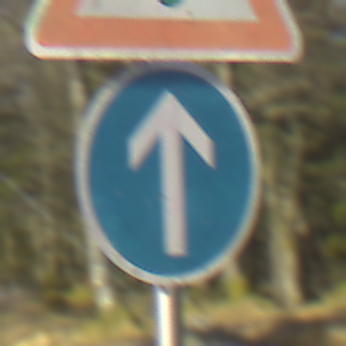
Verkehrszeichen: VorgeschriebeneFahrtrichtungGeradeaus
Zusatzzeichen oben: Lichtzeichenanlage
Umgebung: Outdoor, Nature
Tageszeit: MorningAfternoon
Wetter: Clear
Licht: Natural
Jahreszeit: Winter
Kontrast: HighContrast